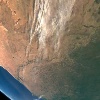
Label: land